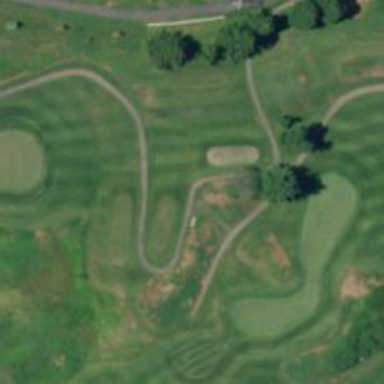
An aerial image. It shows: Path for both roads and golfers.